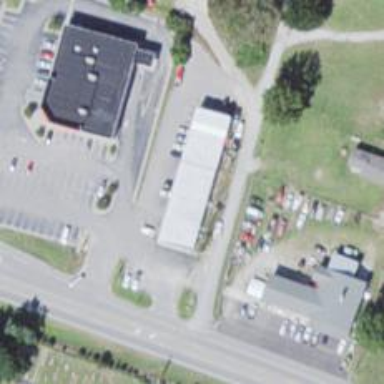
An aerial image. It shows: Healthcare clinic.